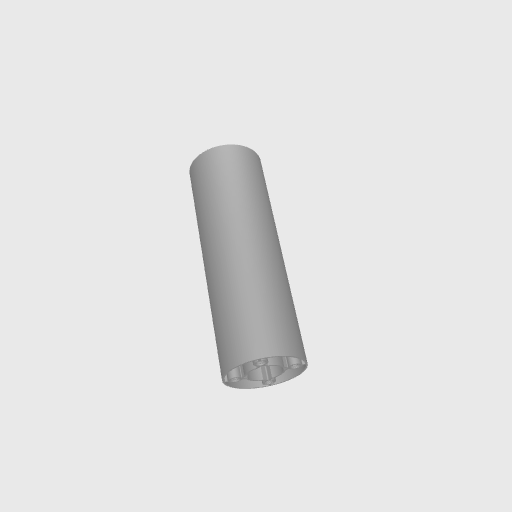
Part: GoTUBE96